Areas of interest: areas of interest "Logistics and Express Delivery"
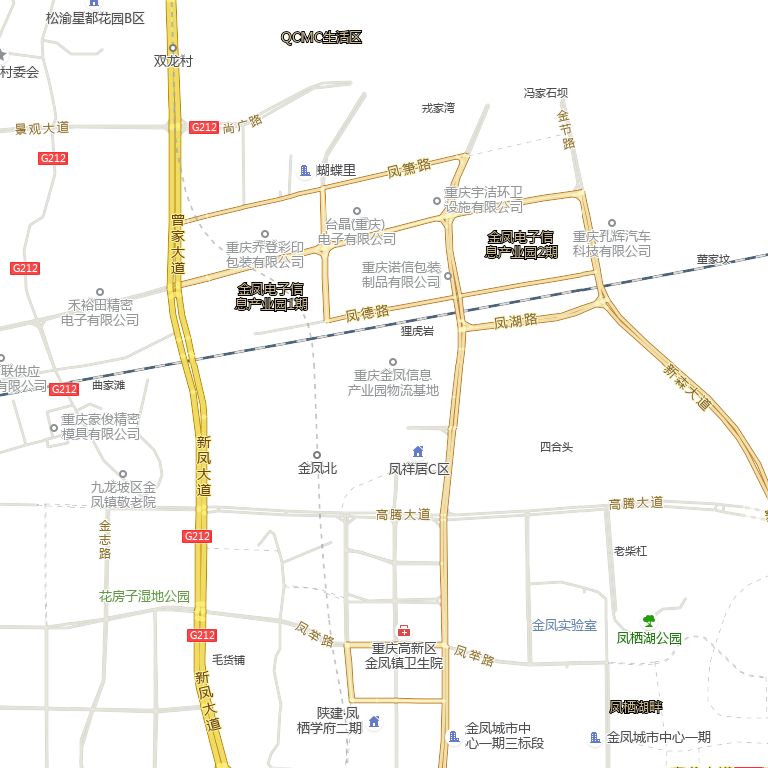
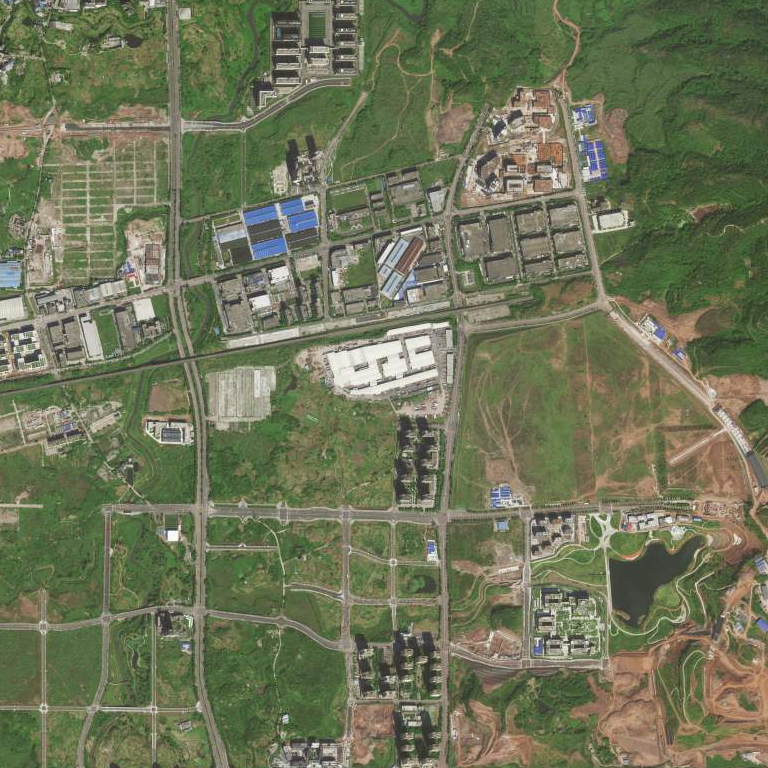